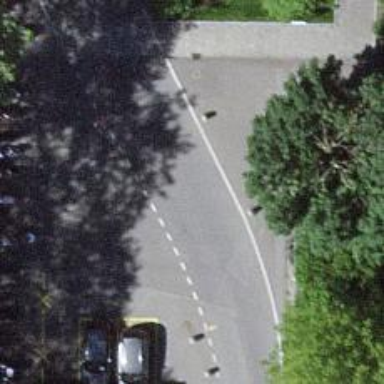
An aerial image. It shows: Bus stop with stop position for public transport.